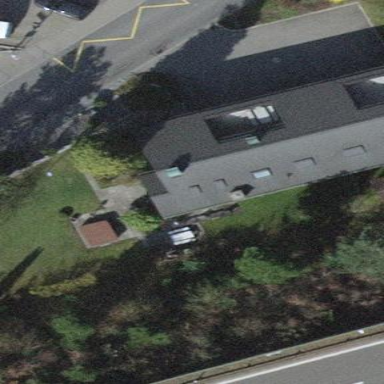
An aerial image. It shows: Semi-detached house.